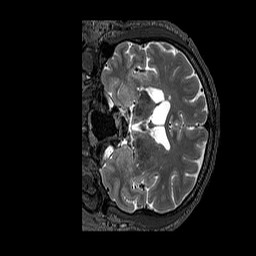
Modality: T2w
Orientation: coronal
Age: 53
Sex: male
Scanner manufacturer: siemens
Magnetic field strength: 3 T
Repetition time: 3.2 s
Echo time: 0.567 s